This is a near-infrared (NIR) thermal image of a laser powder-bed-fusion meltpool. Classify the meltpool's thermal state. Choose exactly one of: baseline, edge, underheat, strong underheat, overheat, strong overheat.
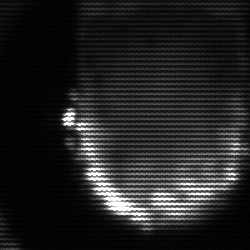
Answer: baseline